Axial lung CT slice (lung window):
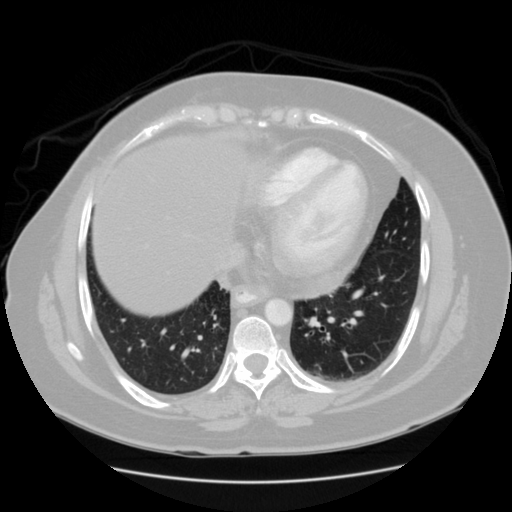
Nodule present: no